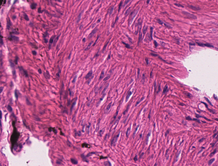
Tumor epithelial tissue: no
Tumor-associated stroma tissue: yes
Normal tissue: no